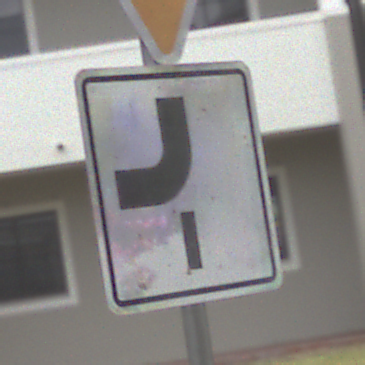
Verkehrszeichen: VerlaufVorfahrtsstrasse7
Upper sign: VorfahrtGewaehren
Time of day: Midday
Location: Outdoor (Urban)
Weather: Overcast
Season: NotSpecified
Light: Natural